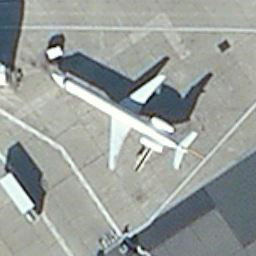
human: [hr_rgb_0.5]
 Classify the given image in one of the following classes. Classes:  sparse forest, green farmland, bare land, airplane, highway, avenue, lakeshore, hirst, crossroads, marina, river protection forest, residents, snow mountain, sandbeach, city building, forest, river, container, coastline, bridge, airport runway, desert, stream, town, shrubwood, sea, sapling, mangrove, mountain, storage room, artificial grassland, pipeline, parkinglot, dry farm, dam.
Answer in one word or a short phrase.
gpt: airplane